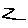
Label: zigzag